Question: With the following code you can pop up a window with bluetooth acces request:
'''
if (!mBluetoothAdapter.isEnabled()) {
Intent enableBtIntent = new Intent(BluetoothAdapter.ACTION_REQUEST_ENABLE);
startActivityForResult(enableBtIntent, REQUEST_ENABLE_BT);
}
'''
The output of the code is the following image:

Is it possible to change the message (so not "An app wants to turn on Bluetooth", but something like "Hey can you please turn on Bluetooth?"
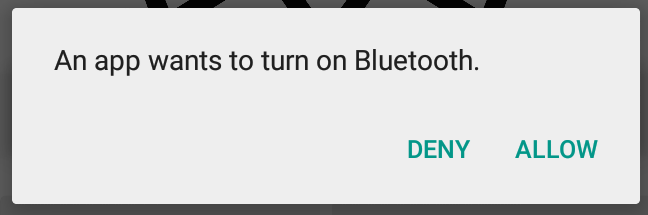
Answer: You should create your own dialog with your own message and then call
'''
BluetoothAdapter mBluetoothAdapter = BluetoothAdapter.getDefaultAdapter();
mBluetoothAdapter.enable();
'''
And do not forget to declare the 'BLUETOOTH_ADMIN' permission in your manifest.
Anyway, <URL>...